Question: I have a row 'View' that I am using in a 'ListView'.
This 'RowView' consists of an 'ImageView' on the left and a 'TextView' on the right in a horizontal 'LinearLayout' where the image is given 40% of the space and the text the remaining 60%.
I want the layout to handle the resizing of the image in the 'ImageView' in the following manner:
1. Stretch the image horizontally so that it fills up given 40% of the LinearLayout
2. Resize the ImageView vertically to maintain the original aspect ratio
This is my approach to the layouts:
'''
protected class RowView extends LinearLayout {
public ImageView iv = null;
public TextView tv = null;
private LinearLayout.LayoutParams ivlp = null;
private LinearLayout.LayoutParams tvlp = null;
public RowView(Context ct) {
super(ct);
setOrientation(LinearLayout.HORIZONTAL);
// Create the views
iv = new ImageView(ct);
ivlp = new LinearLayout.LayoutParams(LayoutParams.MATCH_PARENT, LayoutParams.WRAP_CONTENT, 0.4f);
iv.setLayoutParams(ivlp);
iv.setAdjustViewBounds(true);
iv.setScaleType(ScaleType.FIT_XY);
tv = new TextView(ct);
tvlp = new LinearLayout.LayoutParams(LayoutParams.MATCH_PARENT, LayoutParams.MATCH_PARENT, 0.4f);
tv.setLayoutParams(tvlp);
tv.setGravity(Gravity.CENTER_VERTICAL | Gravity.RIGHT);
// Add the views
addView(iv);
addView(tv);
}
'''
}
The result I am getting is something like this:

From what I understand:
- 'MATCH_PARENT'- 'ImageView.setAdjustViewBounds(true)''ImageView''ImageView.ScaleType'- 'ImageView.ScaleType(ScaleType.FIT_XY)''ImageView''ImageView.setAdjustViewBounds(true)'
What am I doing wrong? It seems wrong that something this simple could be so difficult?
Or do I actually have to go to the effort of extending an 'ImageView' and Overriding 'onMeasure' to force the resizing and aspect ratio?
Or is there a clever trick with 'Matrix' to get the job done?
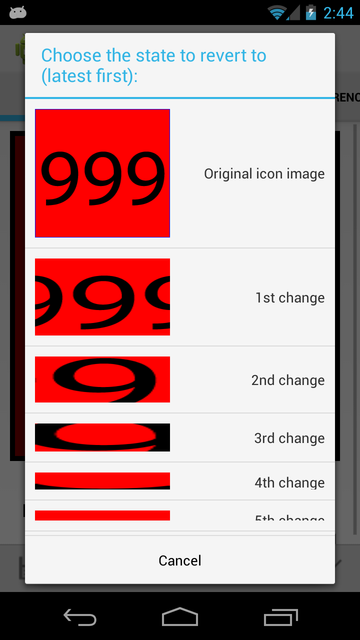
Answer: I believe this is what you are looking for:
'''
<ImageView
android:layout_width="match_parent"
android:layout_height="wrap_content"
android:id="@+id/myImage"
android:scaleType="fitCenter"
android:adjustViewBounds="true" />
'''